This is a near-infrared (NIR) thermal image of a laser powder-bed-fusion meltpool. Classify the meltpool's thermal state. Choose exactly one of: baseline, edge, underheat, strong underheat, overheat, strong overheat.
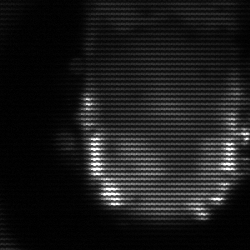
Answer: baseline